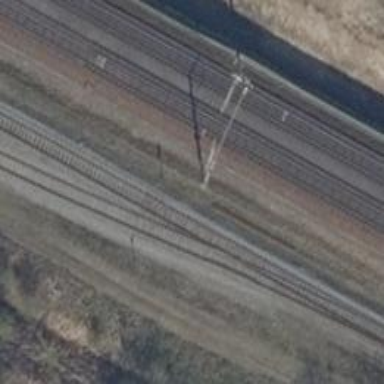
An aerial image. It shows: Railway milestone.